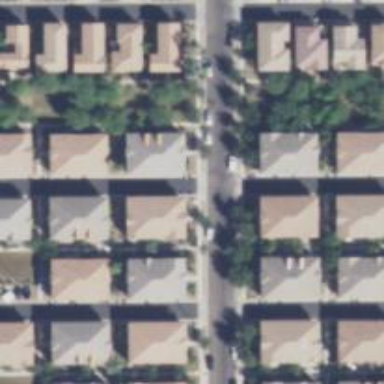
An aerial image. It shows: Residential road.